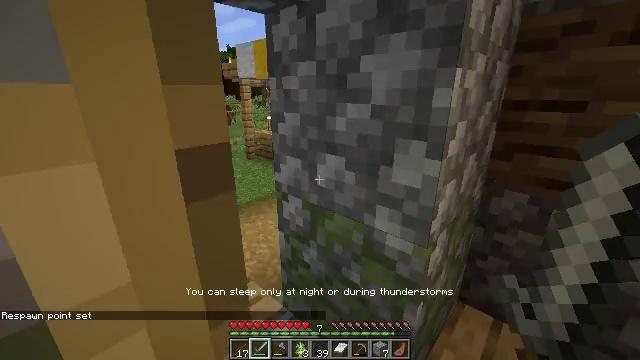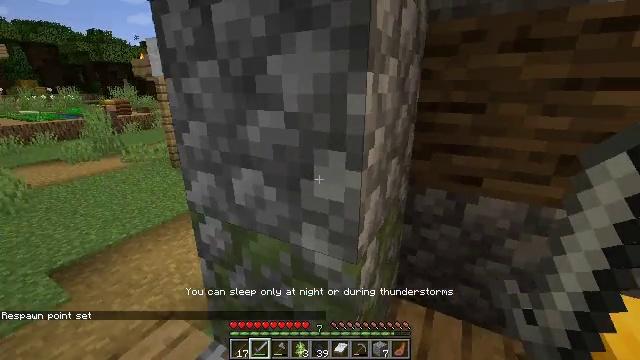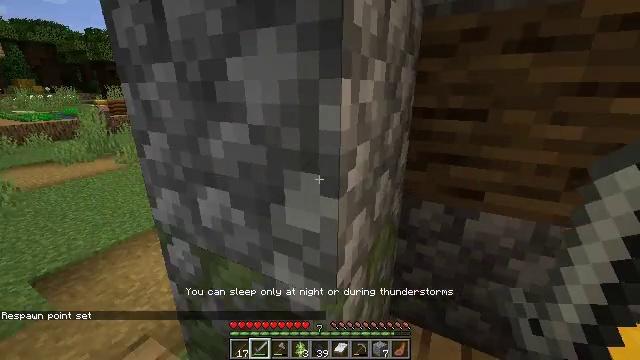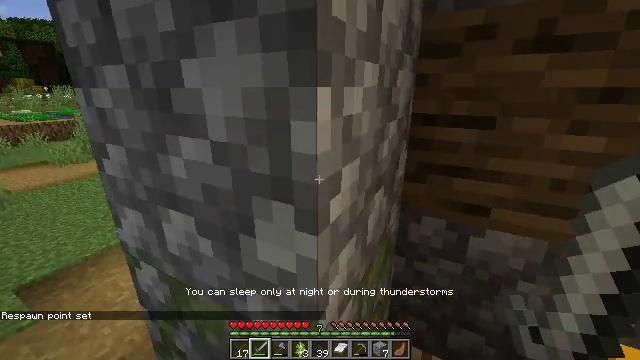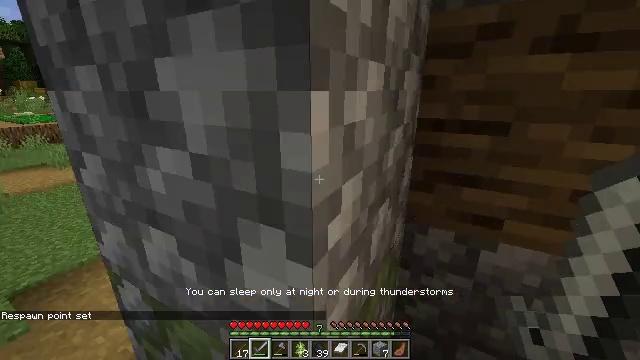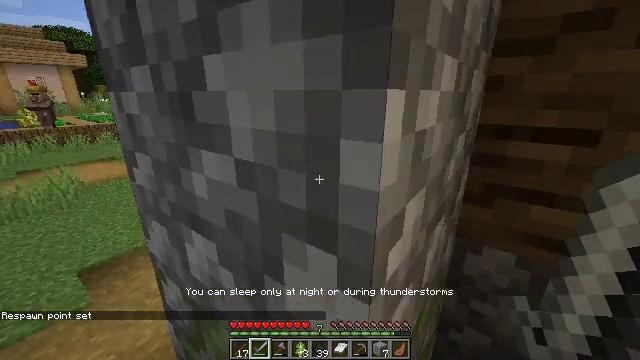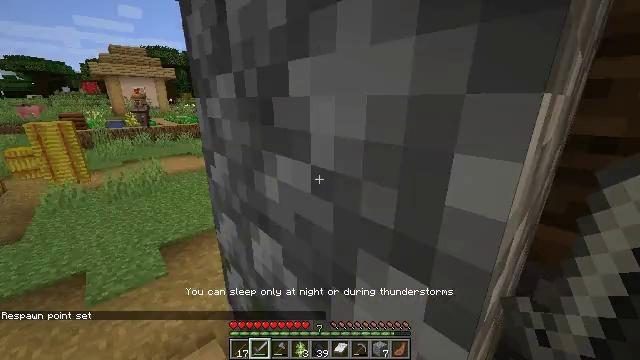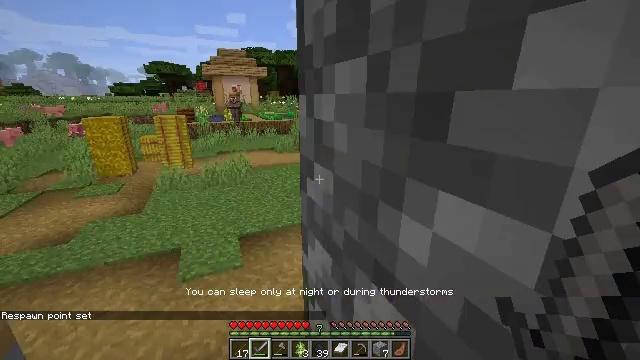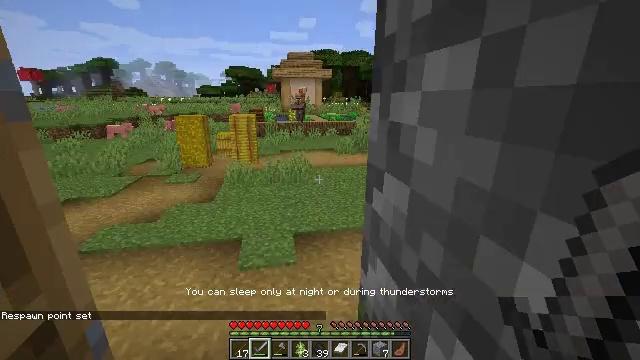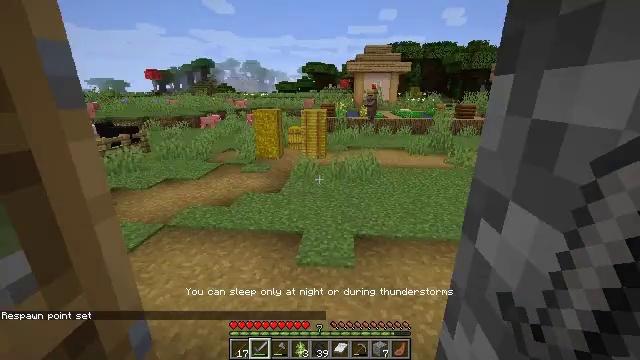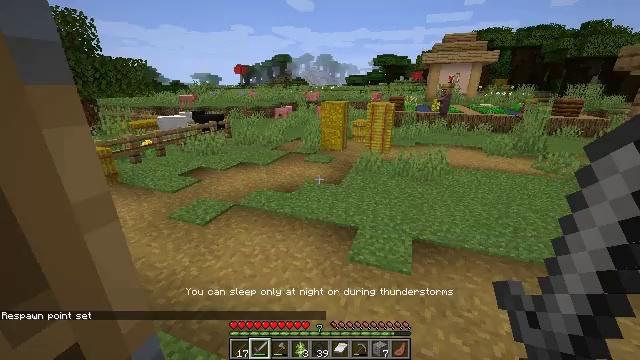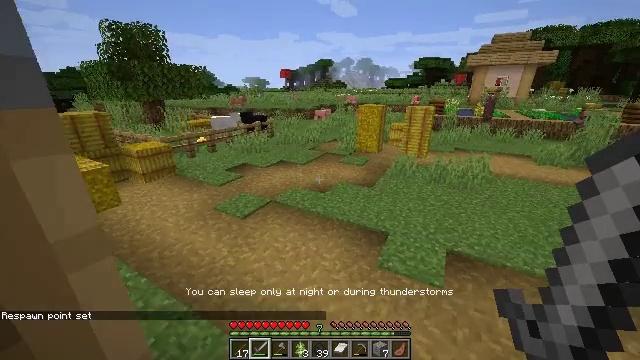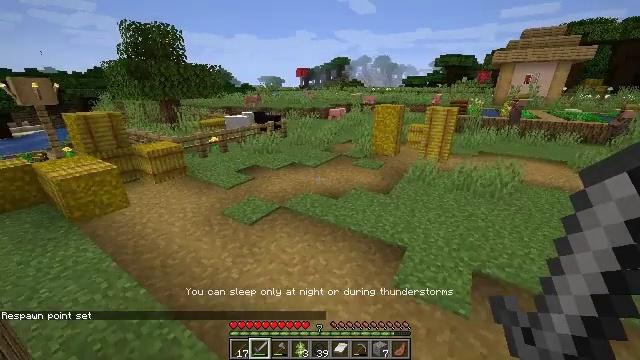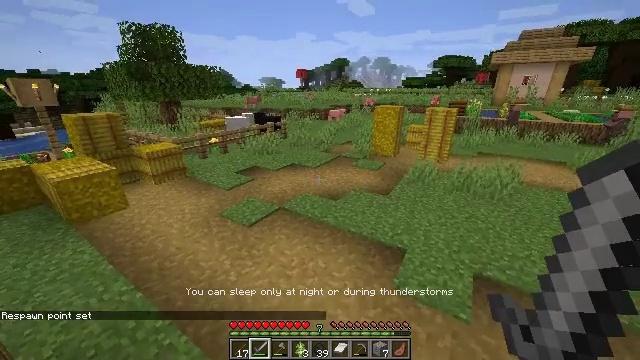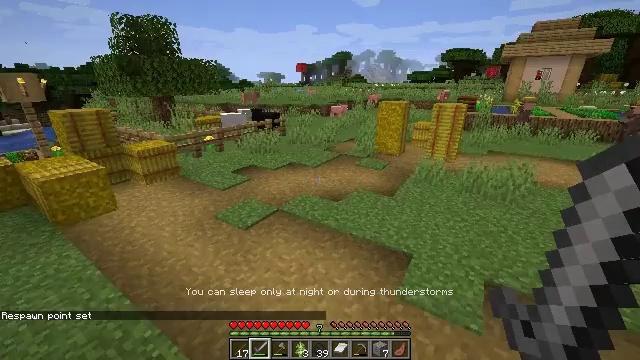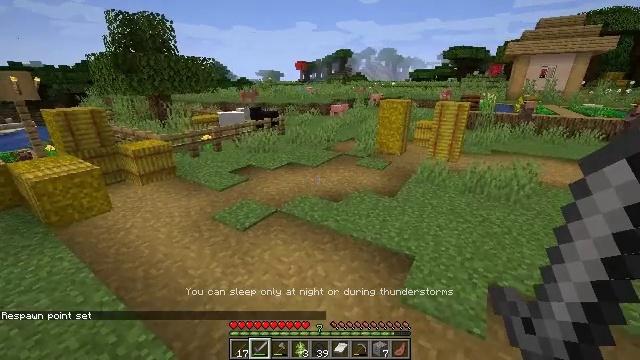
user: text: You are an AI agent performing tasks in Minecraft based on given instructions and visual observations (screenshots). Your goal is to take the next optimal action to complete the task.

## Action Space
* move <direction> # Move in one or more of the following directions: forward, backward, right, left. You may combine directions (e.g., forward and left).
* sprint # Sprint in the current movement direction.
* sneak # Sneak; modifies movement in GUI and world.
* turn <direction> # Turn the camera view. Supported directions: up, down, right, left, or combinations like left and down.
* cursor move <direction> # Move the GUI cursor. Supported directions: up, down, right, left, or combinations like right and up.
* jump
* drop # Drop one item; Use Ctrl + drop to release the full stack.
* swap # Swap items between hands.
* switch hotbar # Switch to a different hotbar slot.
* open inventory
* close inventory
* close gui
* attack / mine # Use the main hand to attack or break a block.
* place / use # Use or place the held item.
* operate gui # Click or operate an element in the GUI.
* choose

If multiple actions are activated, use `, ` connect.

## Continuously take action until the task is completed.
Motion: motion action
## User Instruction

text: Harvest tall grass for seeds.
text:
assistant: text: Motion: move forward, sprint, turn right
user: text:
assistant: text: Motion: move forward, sprint
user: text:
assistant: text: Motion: move forward, sprint
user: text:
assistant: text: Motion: move forward, sprint
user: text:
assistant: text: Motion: move forward, sprint, turn left
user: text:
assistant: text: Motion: move forward, sprint, turn left
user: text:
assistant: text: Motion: move forward, sprint, turn left
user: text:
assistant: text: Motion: move forward, sprint, turn left
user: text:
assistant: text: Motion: move forward, sprint, turn left
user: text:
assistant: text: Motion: move forward, sprint, turn left and down
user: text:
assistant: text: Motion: move forward, sprint, turn left
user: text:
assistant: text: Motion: turn left
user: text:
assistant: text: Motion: no_op
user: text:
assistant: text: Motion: no_op
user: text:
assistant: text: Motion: no_op
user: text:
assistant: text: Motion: no_op
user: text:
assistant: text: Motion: no_op
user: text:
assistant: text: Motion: turn left
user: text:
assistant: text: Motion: turn left and down
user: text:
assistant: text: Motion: turn left
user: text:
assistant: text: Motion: turn left
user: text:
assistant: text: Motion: turn left
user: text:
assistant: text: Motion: turn left
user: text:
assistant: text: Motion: turn left
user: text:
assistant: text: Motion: turn left
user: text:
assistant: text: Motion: turn left
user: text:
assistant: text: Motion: turn left
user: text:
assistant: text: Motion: no_op
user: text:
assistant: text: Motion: no_op
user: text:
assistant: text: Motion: no_op